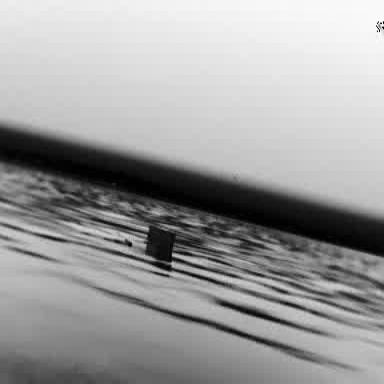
There is a fishing_boat in the infrared image.